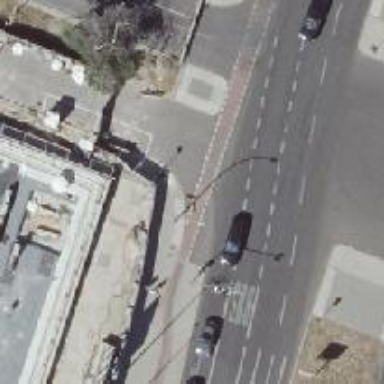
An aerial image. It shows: Unmarked footway crossing with central island.